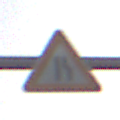
Verkehrszeichen: EinseitigVerengteFahrbahnRechts
Umgebung: Outdoor, Nature
Tageszeit: MorningAfternoon
Wetter: PartlyCloudy
Licht: Natural
Jahreszeit: NotSpecified
Kontrast: MediumContrast